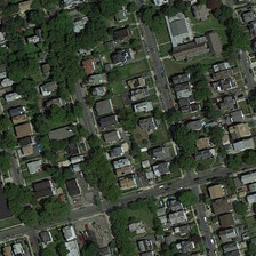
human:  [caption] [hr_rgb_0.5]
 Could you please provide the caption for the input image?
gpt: Terres covers houses with brown and grey flats.

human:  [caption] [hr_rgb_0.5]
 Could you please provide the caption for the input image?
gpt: The houses on each block are closely lined by trees and lawns.

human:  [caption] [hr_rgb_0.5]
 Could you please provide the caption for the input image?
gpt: The houses are closely aligned between trees and meadows in each block.

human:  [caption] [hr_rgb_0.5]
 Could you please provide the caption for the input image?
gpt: Houses are lined up closely between each block of trees and lawns.

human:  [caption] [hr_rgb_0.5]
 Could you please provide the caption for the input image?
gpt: Trees cover the residential area, where there are some brown and gray apartments.